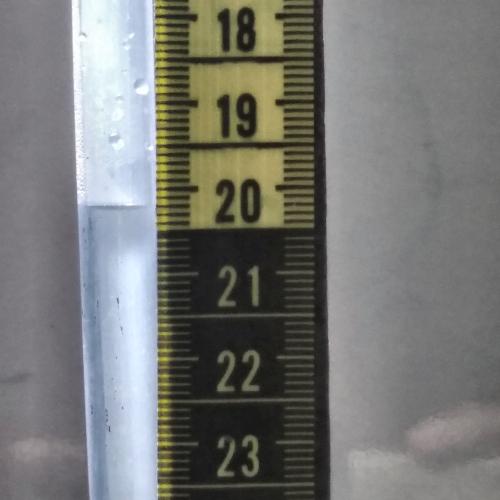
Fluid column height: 20.2 cm